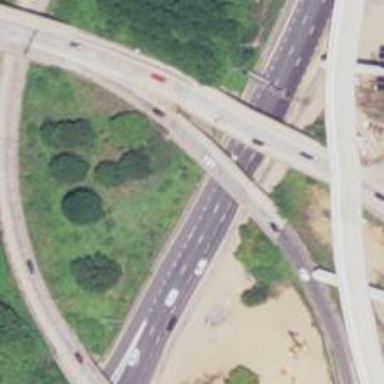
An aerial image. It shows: Motorway junction.